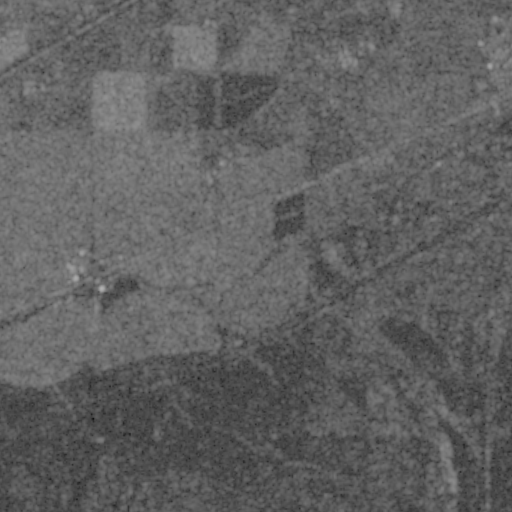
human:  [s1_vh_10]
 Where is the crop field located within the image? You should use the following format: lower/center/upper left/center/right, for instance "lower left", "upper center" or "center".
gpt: The crop field is located in the upper of the image.
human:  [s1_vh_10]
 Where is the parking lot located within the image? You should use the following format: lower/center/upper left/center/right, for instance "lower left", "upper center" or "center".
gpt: There is no parking lot in the image.

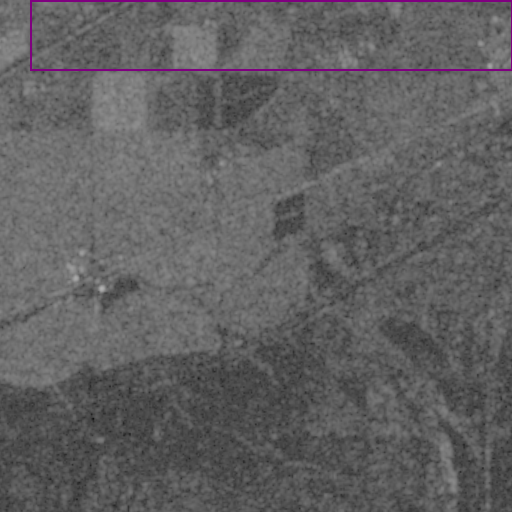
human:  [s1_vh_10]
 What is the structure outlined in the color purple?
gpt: The structure outlined in purple is a crop field.
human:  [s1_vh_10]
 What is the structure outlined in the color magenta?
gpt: There is no magenta outline.